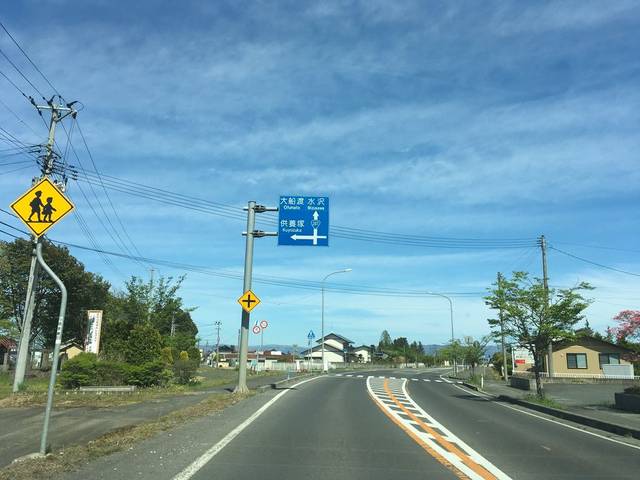
Region: Japan
Coordinates: 39.13, 141.056